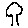
Label: tree